Field crop: maize
Growth stage: 2
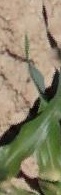
Species: maize